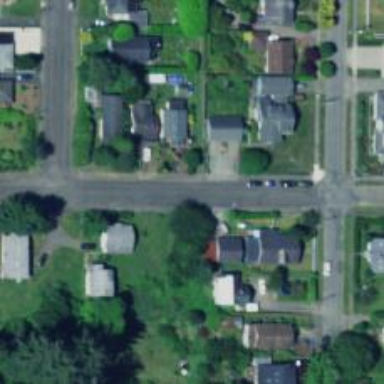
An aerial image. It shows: Alley classified as service road.